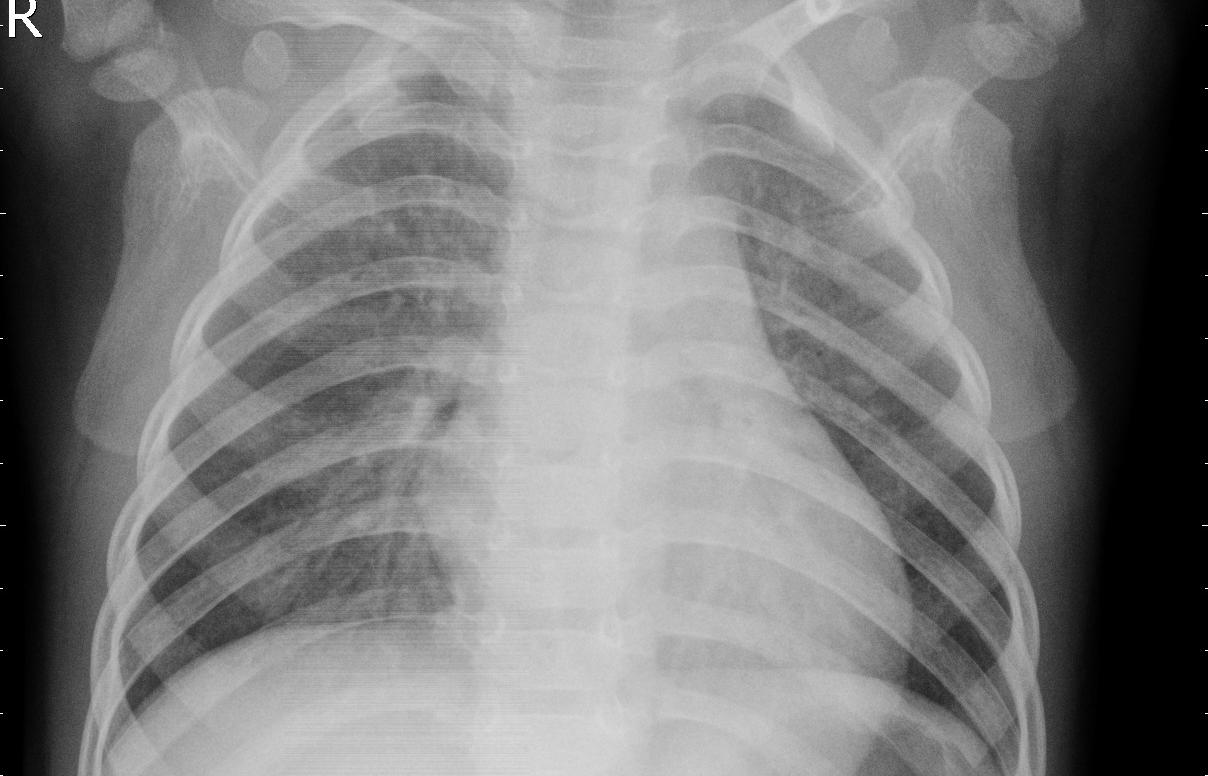
Diagnosis: PNEUMONIA